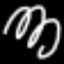
Label: squiggle